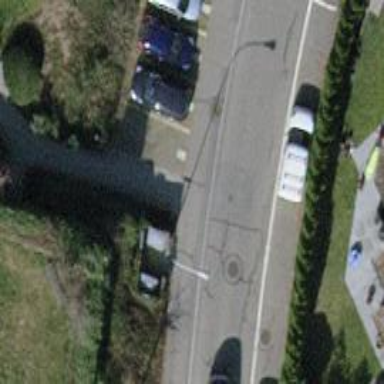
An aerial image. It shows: Sidewalk.